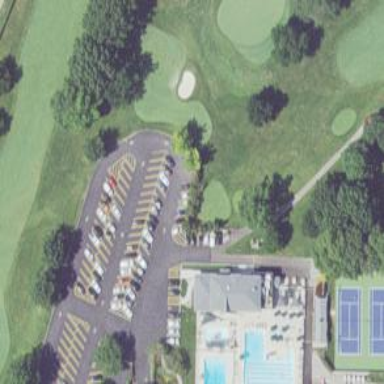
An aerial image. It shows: Service road designated as golf cart path.